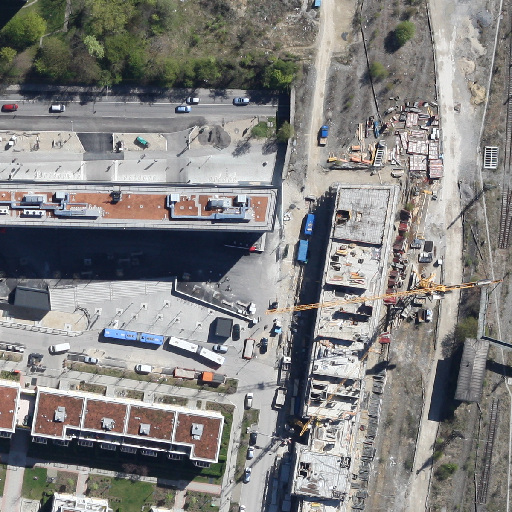
Referring expression: heavy-duty vehicle driving on the road